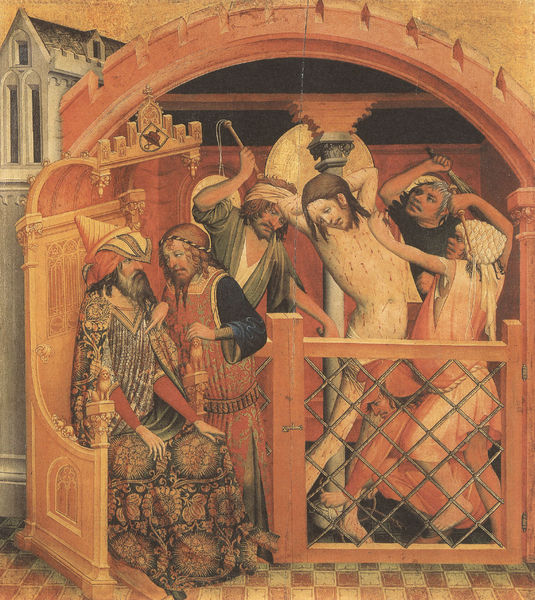
Titel: Thomas-Altar
Künstler: Frater Franco Zutphanicus Monachus
Institution: Hamburg, Kunsthalle
Schlagwörter: gemälde, nackt, ocker, holz, männer, orange, säule, tür, gebäude, haus, rot, malerei, diener, herodes, tod, gitter, gold, oval, bogen, könig, thron, wandmalerei, kordel, vanitas, blut, knechte, fliesen, peitsche, tron, brokat, wappen, jesus, wunden, leid, schmerz, priester, schlagen, fresco, sultan, folter, passion, geiselung, auspeitschen, geissel, geisel, prachtgewand, peitschenhiebe